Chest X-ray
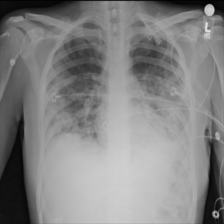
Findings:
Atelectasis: negative
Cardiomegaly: negative
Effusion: negative
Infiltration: positive
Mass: negative
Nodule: negative
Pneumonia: negative
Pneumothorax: negative
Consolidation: negative
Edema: negative
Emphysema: negative
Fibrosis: negative
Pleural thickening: negative
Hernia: negative